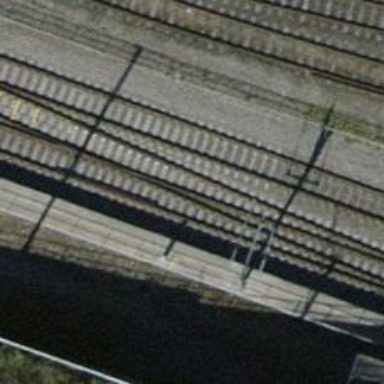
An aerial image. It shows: Siding railway track with electrified contact line.